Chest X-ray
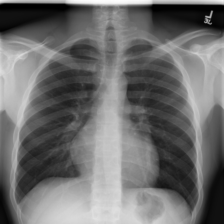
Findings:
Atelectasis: negative
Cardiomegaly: negative
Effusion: negative
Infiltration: negative
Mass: negative
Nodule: negative
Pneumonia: negative
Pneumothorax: negative
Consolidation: negative
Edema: negative
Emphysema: negative
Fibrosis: negative
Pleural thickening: negative
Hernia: negative